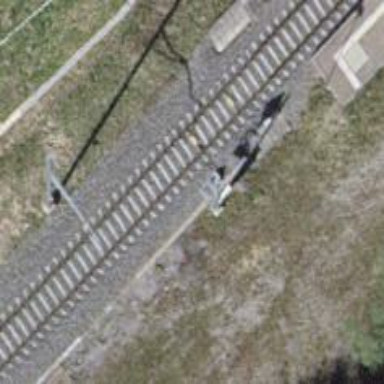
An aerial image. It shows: Railway signal.